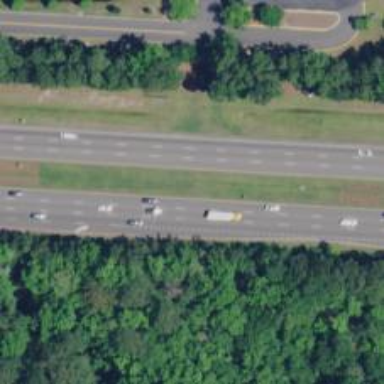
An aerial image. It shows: Trunk highway.